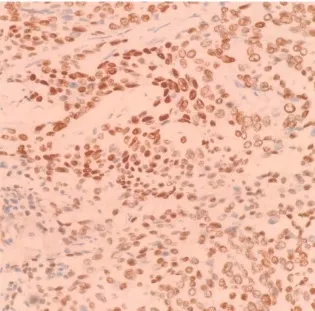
Pathological images and immunohistochemistry staining were conducted as follows: Tumor tissue sections stained (HE x400), The tumor cells exhibit a pattern of solid nests, glandular formations, and reticular arrangements. Some of the nest formations show central keratinization. P40 immunohistochemical staining showed partial positivity. X400); Ki-67 positive index is approximately 70.
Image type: pathology (immunostaining)